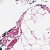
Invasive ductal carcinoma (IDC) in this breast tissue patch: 0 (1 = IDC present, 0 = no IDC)